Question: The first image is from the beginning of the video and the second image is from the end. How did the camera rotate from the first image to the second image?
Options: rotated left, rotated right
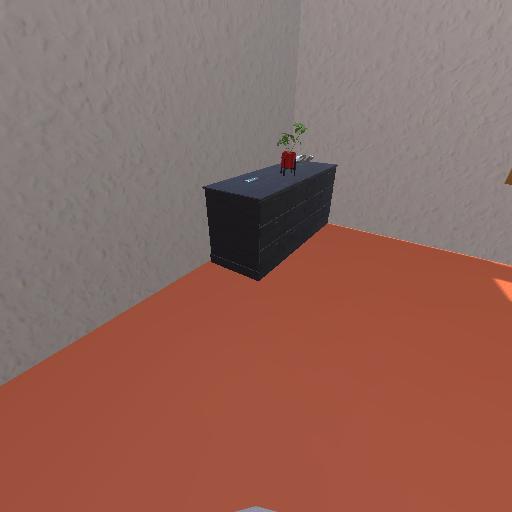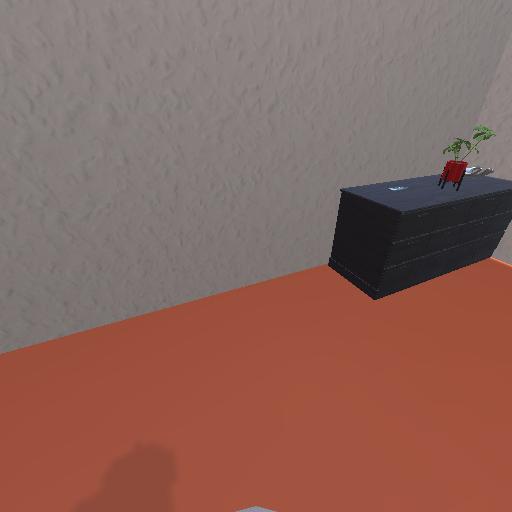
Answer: rotated left